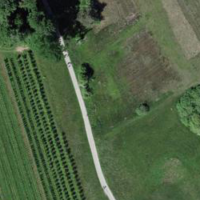
EUNIS habitat code: 16
Species observed at this site:
Vespula germanica
Mesembrina meridiana
Prunus padus
Columba palumbus